Question: I try to create a full-screen alert dialog, but I can not scroll inside the content!
How to make a Scrollable Full-screen Alert dialog's content in Jetpack Compose?
'''
package com.compose.example
import android.os.Bundle
import androidx.activity.ComponentActivity
import androidx.activity.compose.setContent
import androidx.compose.foundation.layout.Box
import androidx.compose.foundation.layout.fillMaxSize
import androidx.compose.material3.*
import androidx.compose.runtime.Composable
import androidx.compose.runtime.mutableStateOf
import androidx.compose.runtime.remember
import androidx.compose.ui.Alignment
import androidx.compose.ui.ExperimentalComposeUiApi
import androidx.compose.ui.Modifier
import androidx.compose.ui.window.DialogProperties
import com.compose.example.ui.theme.ComposeExampleTheme
class MainActivity : ComponentActivity() {
override fun onCreate(savedInstanceState: Bundle?) {
super.onCreate(savedInstanceState)
setContent {
ComposeExampleTheme {
Surface(
modifier = Modifier.fillMaxSize(),
color = MaterialTheme.colorScheme.background
) {
MainContent()
}
}
}
}
}
@OptIn(ExperimentalComposeUiApi::class)
@Composable
fun MainContent() {
val openDialog = remember { mutableStateOf(false) }
Box(
contentAlignment = Alignment.Center
) {
// * Alert dialog Sample
Button(
onClick = {
openDialog.value=true
},
modifier = Modifier.align(Alignment.Center)
) {
Text(text = "Alert Dialog Sample")
}
}
//Alert Dialog Sample
if (openDialog.value) {
AlertDialog(
onDismissRequest = {
// Dismiss the dialog when the user clicks outside the dialog or on the back
// button. If you want to disable that functionality, simply use an empty
// onDismissRequest.
openDialog.value = false
},
title = {
Text(text = "Privacy Policy for Compose Example")
},
text = {
Text(text = "At Compose Example, accessible from https://compose-example.blogspot.com/, one of our main priorities is the privacy of our visitors. This Privacy Policy document contains types of information that is collected and recorded by Compose Example and how we use it.
" +
"
" +
"If you have additional questions or require more information about our Privacy Policy, do not hesitate to contact us.
" +
"
" +
"Log Files
" +
"Compose Example follows a standard procedure of using log files. These files log visitors when they visit websites. All hosting companies do this and a part of hosting services' analytics. The information collected by log files include internet protocol (IP) addresses, browser type, Internet Service Provider (ISP), date and time stamp, referring/exit pages, and possibly the number of clicks. These are not linked to any information that is personally identifiable. The purpose of the information is for analyzing trends, administering the site, tracking users' movement on the website, and gathering demographic information. Our Privacy Policy was created with the help of the Privacy Policy Generator.
" +
"
" +
"Privacy Policies
" +
"You may consult this list to find the Privacy Policy for each of the advertising partners of Compose Example.
" +
"
" +
"Third-party ad servers or ad networks uses technologies like cookies, JavaScript, or Web Beacons that are used in their respective advertisements and links that appear on Compose Example, which are sent directly to users' browser. They automatically receive your IP address when this occurs. These technologies are used to measure the effectiveness of their advertising campaigns and/or to personalize the advertising content that you see on websites that you visit.
" +
"
" +
"Note that Compose Example has no access to or control over these cookies that are used by third-party advertisers.
" +
"
" +
"Third Party Privacy Policies
" +
"Compose Example's Privacy Policy does not apply to other advertisers or websites. Thus, we are advising you to consult the respective Privacy Policies of these third-party ad servers for more detailed information. It may include their practices and instructions about how to opt-out of certain options.
" +
"
" +
"You can choose to disable cookies through your individual browser options. To know more detailed information about cookie management with specific web browsers, it can be found at the browsers' respective websites.
" +
"
" +
"Children's Information
" +
"Another part of our priority is adding protection for children while using the internet. We encourage parents and guardians to observe, participate in, and/or monitor and guide their online activity.
" +
"
" +
"Compose Example does not knowingly collect any Personal Identifiable Information from children under the age of 13. If you think that your child provided this kind of information on our website, we strongly encourage you to contact us immediately and we will do our best efforts to promptly remove such information from our records.
" +
"
" +
"Online Privacy Policy Only
" +
"This Privacy Policy applies only to our online activities and is valid for visitors to our website with regards to the information that they shared and/or collect in Compose Example. This policy is not applicable to any information collected offline or via channels other than this website.
" +
"
" +
"Consent
" +
"By using our website, you hereby consent to our Privacy Policy and agree to its Terms and Conditions.")
},
confirmButton = {
TextButton(
onClick = {
openDialog.value = false
}
) {
Text("Accept")
}
},
dismissButton = {
TextButton(
onClick = {
openDialog.value = false
}
) {
Text("Dismiss")
}
},
modifier = Modifier.fillMaxSize(),
.verticalScroll(rememberScrollState()),
properties = DialogProperties(usePlatformDefaultWidth = false)
)
}
}
'''

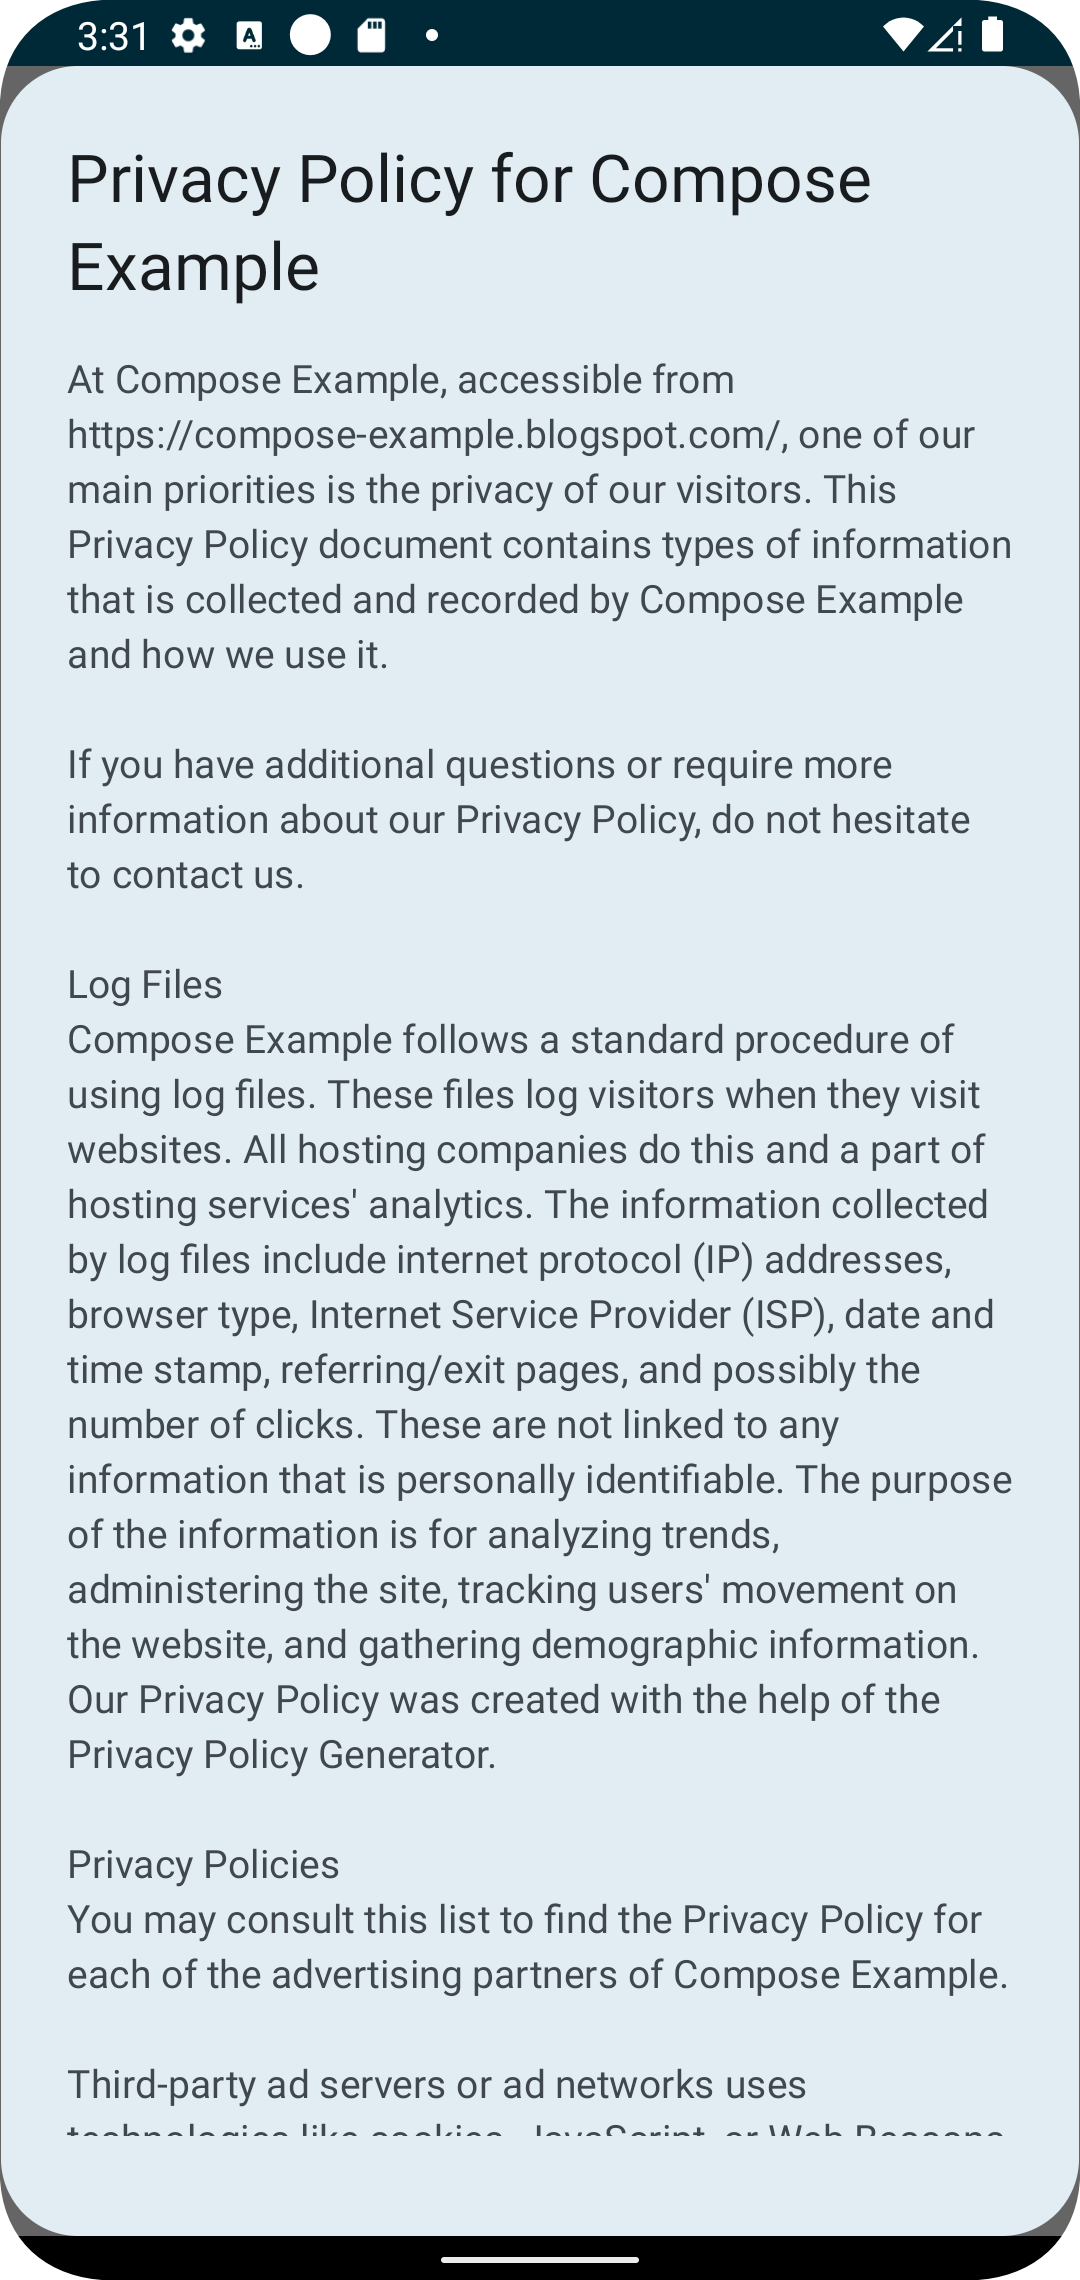
Answer: You can add '.verticalScroll(rememberScrollState())' modifier to your content to make it scrollable.